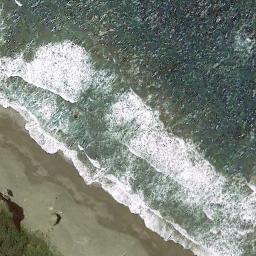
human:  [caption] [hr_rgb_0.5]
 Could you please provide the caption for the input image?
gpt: There is no vegetation near the beach .

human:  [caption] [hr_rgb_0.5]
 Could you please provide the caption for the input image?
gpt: The beach with brown sand and a small stones on the beach .

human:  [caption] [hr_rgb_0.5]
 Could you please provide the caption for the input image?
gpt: Huge waves hit the beach with green plants .

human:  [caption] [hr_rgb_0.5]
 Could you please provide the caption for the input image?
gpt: Sparkling sea water and dark sandy beaches and green spaces .

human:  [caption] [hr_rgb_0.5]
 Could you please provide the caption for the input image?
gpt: The grass is beside the beach .